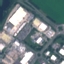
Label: Industrial